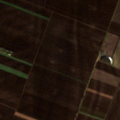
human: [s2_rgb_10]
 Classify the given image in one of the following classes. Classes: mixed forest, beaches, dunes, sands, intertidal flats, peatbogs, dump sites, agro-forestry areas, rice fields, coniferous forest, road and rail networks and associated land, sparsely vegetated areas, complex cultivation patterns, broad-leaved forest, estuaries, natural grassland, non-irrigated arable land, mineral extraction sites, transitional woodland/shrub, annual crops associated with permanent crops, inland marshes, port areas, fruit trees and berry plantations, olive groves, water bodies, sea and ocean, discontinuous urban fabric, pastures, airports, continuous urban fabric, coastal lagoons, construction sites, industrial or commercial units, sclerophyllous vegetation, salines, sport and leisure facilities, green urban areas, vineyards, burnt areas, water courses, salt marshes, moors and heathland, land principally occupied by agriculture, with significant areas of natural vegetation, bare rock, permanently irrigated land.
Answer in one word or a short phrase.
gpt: non-irrigated arable land